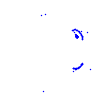
Particle: pion